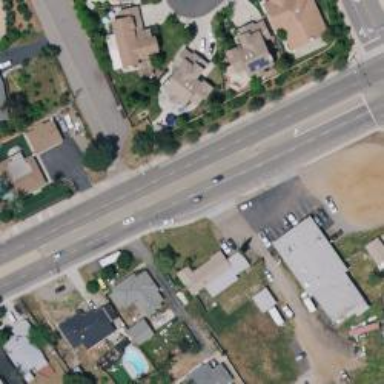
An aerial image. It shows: Secondary road with separate asphalt sidewalk.